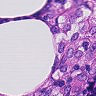
Metastatic tissue present: yes